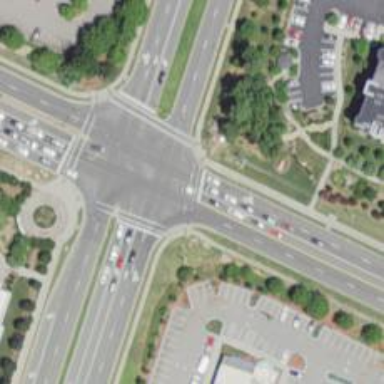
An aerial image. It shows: Marked road crossing.